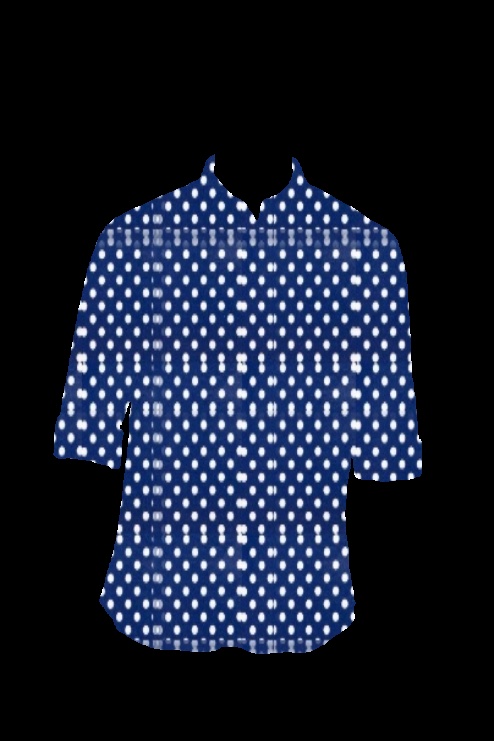
navy white polka dot tee